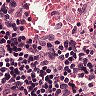
Metastatic tissue present: no